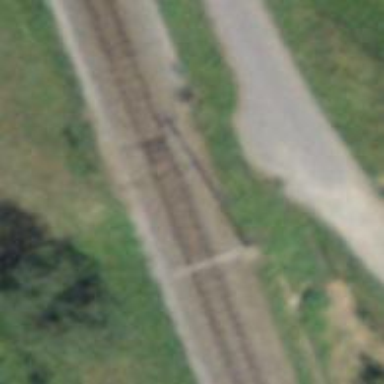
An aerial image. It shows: Crossing for the railway.